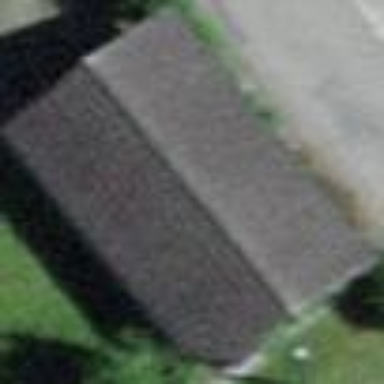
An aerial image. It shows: Garage.